Field crop: tomato
Growth stage: 1
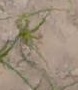
Species: cyperus